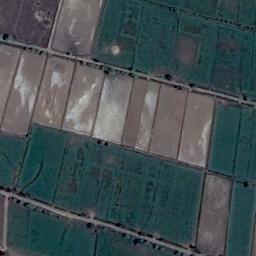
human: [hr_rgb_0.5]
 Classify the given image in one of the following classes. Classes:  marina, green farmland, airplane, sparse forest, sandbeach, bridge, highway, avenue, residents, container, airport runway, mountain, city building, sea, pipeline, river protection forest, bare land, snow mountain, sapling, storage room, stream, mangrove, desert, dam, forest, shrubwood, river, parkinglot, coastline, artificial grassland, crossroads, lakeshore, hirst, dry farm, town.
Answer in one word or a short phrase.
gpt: green farmland